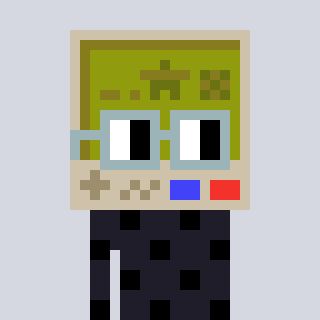
a pixel art character with square dark gray glasses, a gameboy-shaped head and a grayscale-colored body on a cool background